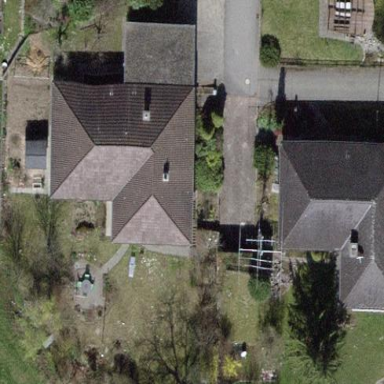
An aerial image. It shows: Simple and straightforward house.